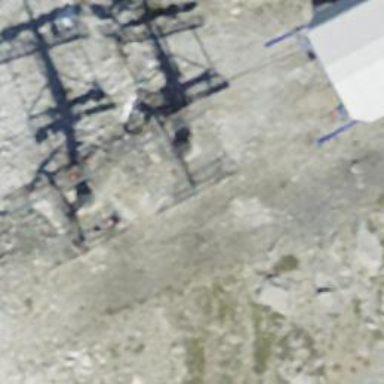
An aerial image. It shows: Pylon used for aerialway.